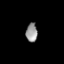
Tissue: lung
Cell type: Epithelial cells
Senescence score: 0.1432
Nuclear area (px): 213
Mean DAPI intensity: 147.892